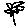
Label: flower